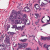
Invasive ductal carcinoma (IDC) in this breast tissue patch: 1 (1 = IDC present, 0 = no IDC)